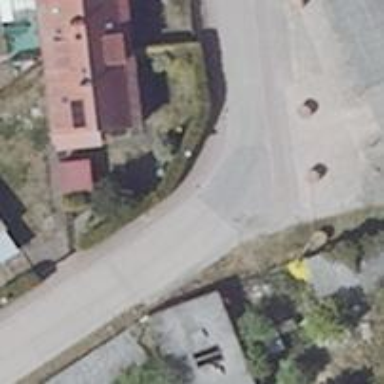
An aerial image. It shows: Residential road made of concrete plates.